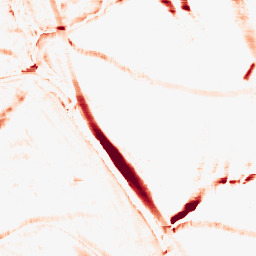
Category: morphological
Decomposition family: morphological_rect
Decomposition parameters: operation: opening
width: 20
height: 10
Upsampling method: cubic_catmull_rom
Upsampling parameters: scale: 4
Upsampling scale: 4